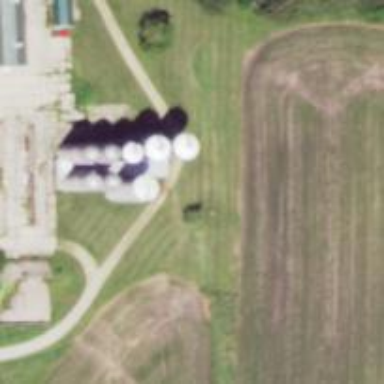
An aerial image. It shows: Silo.